【题型】填空题　【知识点】立体几何　【难度】easy
下列命题中，

\textcircled{1} 有两个面互相平行，其余各面都是四边形的几何体叫棱柱；

\textcircled{2} 棱柱中互相平行的两个面叫做棱柱的底面；

\textcircled{3} 棱柱的侧面是平行四边形，但底面不是平行四边形；

\textcircled{4} 棱柱的侧棱都相等，侧面是平行四边形.

其中错误的有\underline{\qquad\qquad}.
【解答】
【答案】 \textcircled{1}\textcircled{2}\textcircled{3}

【分析】 构造合适的图形，结合棱柱的定义可判断\textcircled{1}\textcircled{2}\textcircled{3}\textcircled{4}的正误.

【详解】 由棱柱的定义可知，只有\textcircled{4}正确，分别构造图形如下：

图 1 中平面 $ABCD$ 与平面 $A_1B_1C_1D_1$ 平行，但四边形 $ABCD$ 与 $A_1B_1C_1D_1$ 不全等，故\textcircled{1}错；图 2 中正六棱柱的相对侧面 $ABB_1A_1$ 与 $EDD_1E_1$ 平行，但不是底面，\textcircled{2}错；
图 3 中直四棱柱底面 $ABCD$ 是平行四边形，\textcircled{3}错.

故答案为：\textcircled{1}\textcircled{2}\textcircled{3}.
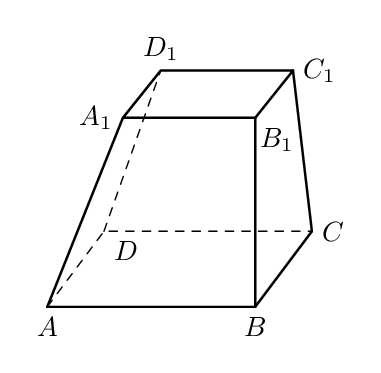
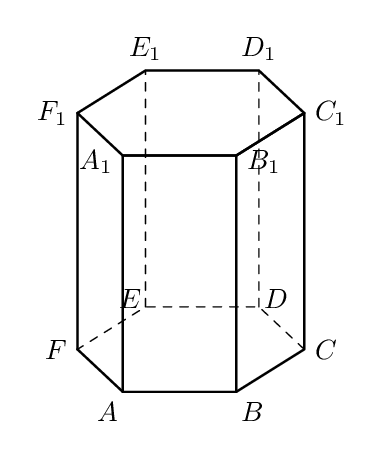
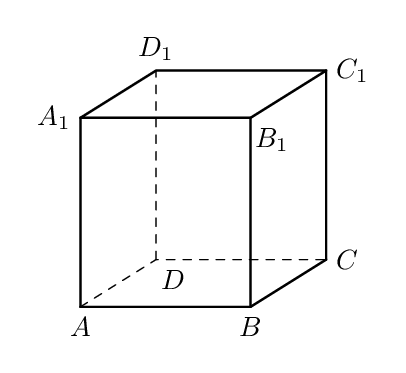